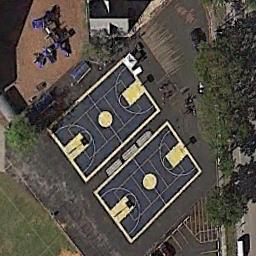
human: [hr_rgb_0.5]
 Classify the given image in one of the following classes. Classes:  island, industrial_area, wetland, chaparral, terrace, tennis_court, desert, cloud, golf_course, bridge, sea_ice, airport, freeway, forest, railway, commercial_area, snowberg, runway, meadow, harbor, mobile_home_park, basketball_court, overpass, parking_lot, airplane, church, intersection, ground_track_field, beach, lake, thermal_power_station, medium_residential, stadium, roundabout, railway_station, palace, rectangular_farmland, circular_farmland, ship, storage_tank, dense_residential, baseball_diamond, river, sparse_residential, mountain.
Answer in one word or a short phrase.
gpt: basketball_court